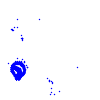
Particle: electron